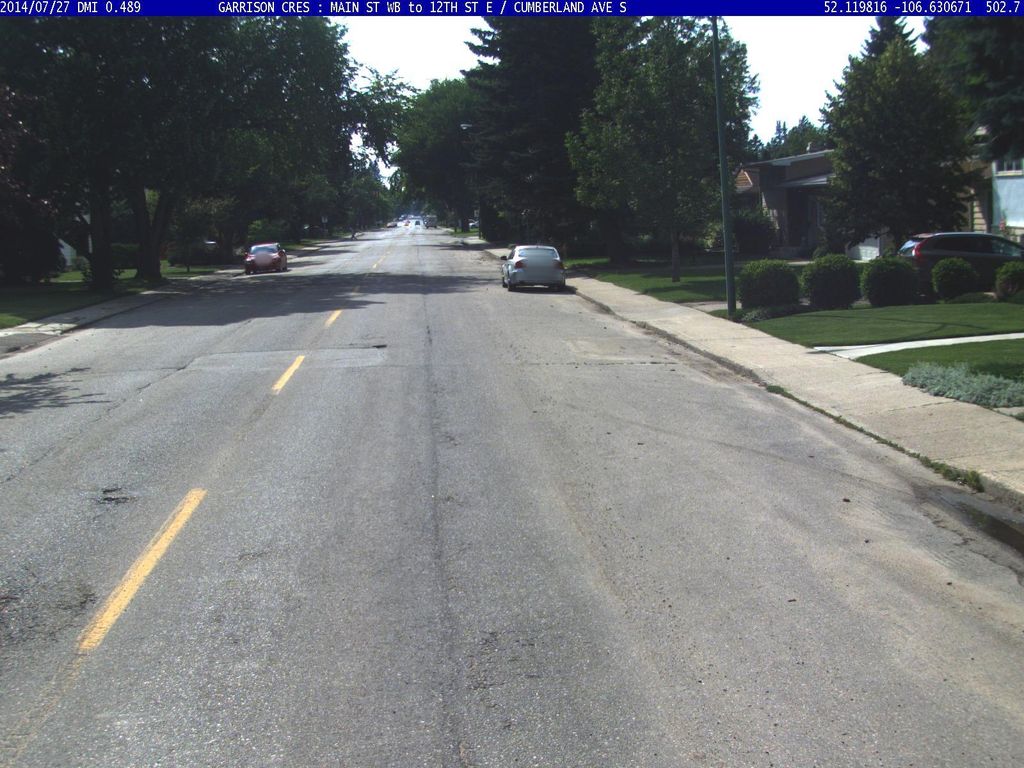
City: saskatoon